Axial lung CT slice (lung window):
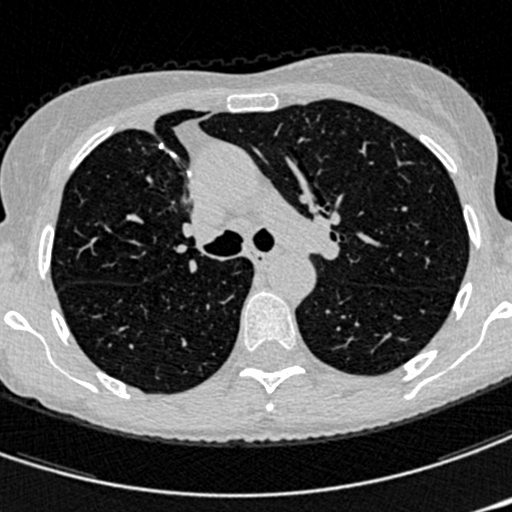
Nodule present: no